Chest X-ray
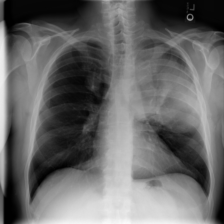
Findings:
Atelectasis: negative
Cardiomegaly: negative
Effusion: negative
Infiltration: negative
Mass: positive
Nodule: negative
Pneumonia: negative
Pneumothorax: negative
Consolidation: negative
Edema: negative
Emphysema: negative
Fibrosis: negative
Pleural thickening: negative
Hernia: negative